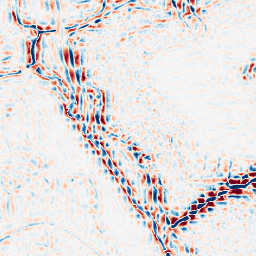
Category: wavelet
Decomposition family: wavelet_reverse_biorthogonal
Decomposition parameters: wavelet: rbio5.5
level: 3
Upsampling method: quadratic
Upsampling parameters: scale: 2
Upsampling scale: 2